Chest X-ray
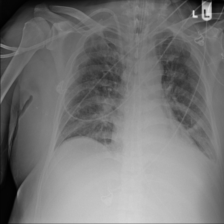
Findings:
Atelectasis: positive
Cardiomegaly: negative
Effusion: negative
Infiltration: negative
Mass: negative
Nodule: negative
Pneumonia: negative
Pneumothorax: negative
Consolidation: negative
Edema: negative
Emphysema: negative
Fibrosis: negative
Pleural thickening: negative
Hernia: negative